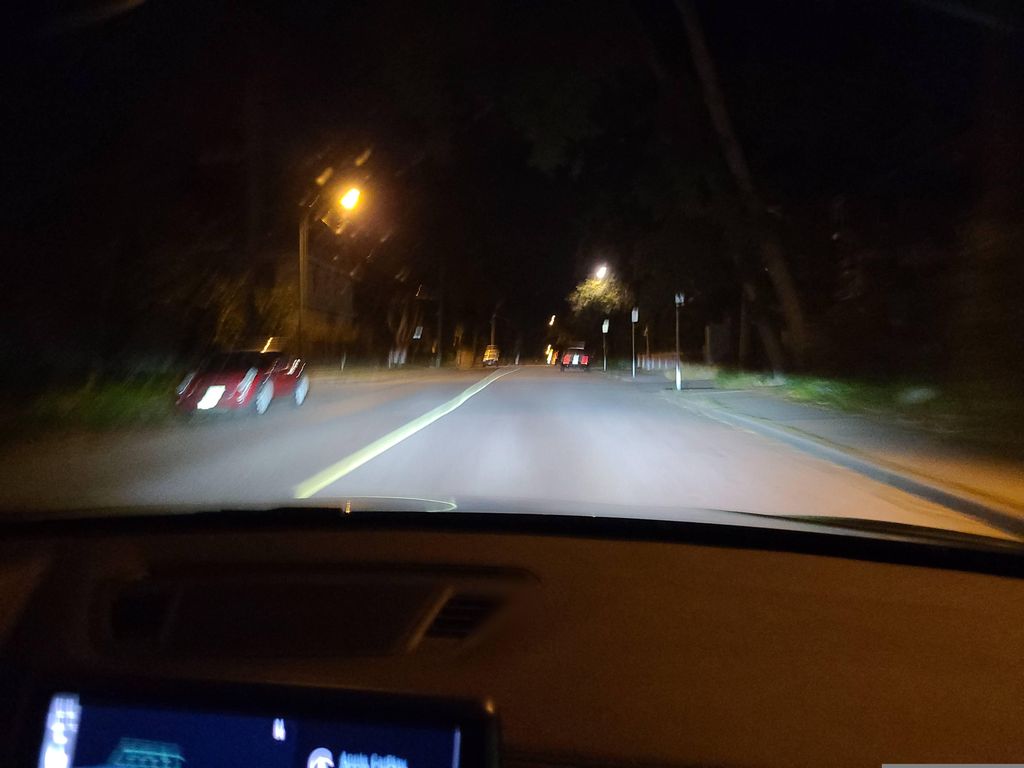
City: vancouver